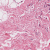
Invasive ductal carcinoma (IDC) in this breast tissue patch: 0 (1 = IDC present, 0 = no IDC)